Question: Using , with the extension.
Here is my database table structure:

I used the function of the aforementioned extension, which generated the POCO classes and some 'mapping' files (not sure if that's the formal parlance) and a single DbContext-derived class. Other than the change I describe next, all of these generated classes are as-generated by the power tool.
In the Category.cs file, I added the following code to help flatten the object graph a bit:
'''
private ICollection<Product> m_Products = null;
public ICollection<Product> Products
{
get
{
if (m_Products == null)
{
m_Products = new List<Product>();
foreach (var categoryProduct in CategoryProducts)
{
m_Products.Add(categoryProduct.Product);
}
}
return m_Products;
}
set { m_Products = value; }
}
'''
I get the following exception, which I know must have something to do with the mappings, but I just can't quite figure this out.
'''
Unhandled Exception: System.Data.EntityCommandExecutionException: An error occurred while
executing the command definition. See the inner exception for details.
---> System.Data.SqlClient.SqlException:
Invalid column name 'Category_CategoryId'.
'''
If I need to post more information, such as the specifics of the mappings, just let me know and I'll do it. I wanted to keep this as short as possible, but I realize I've omitted some things that, for those unfamiliar with the code generated by the tool, may leave one wanting for more details.
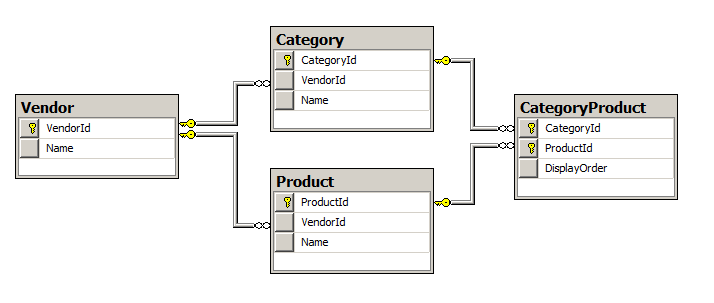
Answer: You've added a navigation property to your model and so EF is trying to map that to your database. "Code First" means your code model defines your database schema.
Try adding the '[NotMapped]' attribute to your helper properties to tell EF to ignore them.